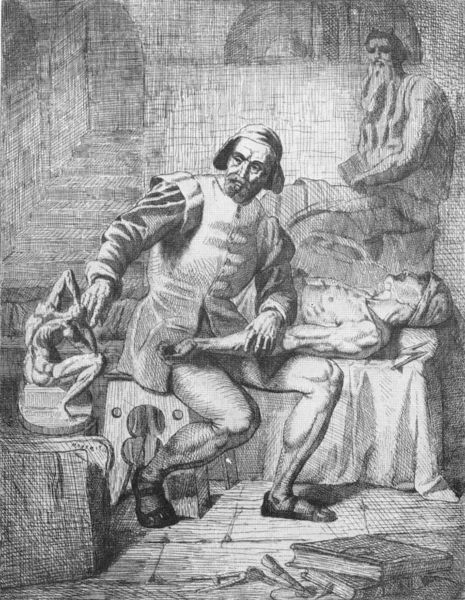
Titel: Michelangelo bei anatomischen Studien
Künstler: Edouard Moyse
Schlagwörter: mann, sitzen, männer, zeichnung, tuch, anatomie, arm, leiche, tod, figur, statue, beine, bücher, liegen, modell, studie, grafik, hocker, atelier, bett, stufen, knie, zeigen, weste, krank, buch, schraffur, radierung, arzt, untersuchung, kranker, wams, lernen, heilung, lehre, skultur, zirkel, aderlass, kreuzschraffur, kuhmaulschuhe, obduktion, patient, medicus, anatom, laget, hypokrat